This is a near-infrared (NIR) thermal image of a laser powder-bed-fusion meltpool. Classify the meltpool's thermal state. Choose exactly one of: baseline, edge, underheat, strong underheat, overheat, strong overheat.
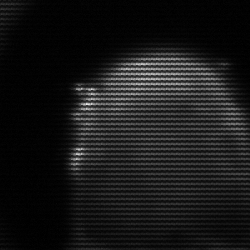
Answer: edge